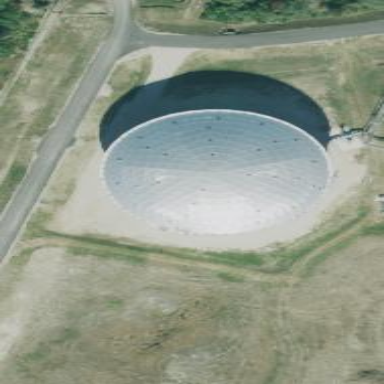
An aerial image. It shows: Storage tank which is man-made.